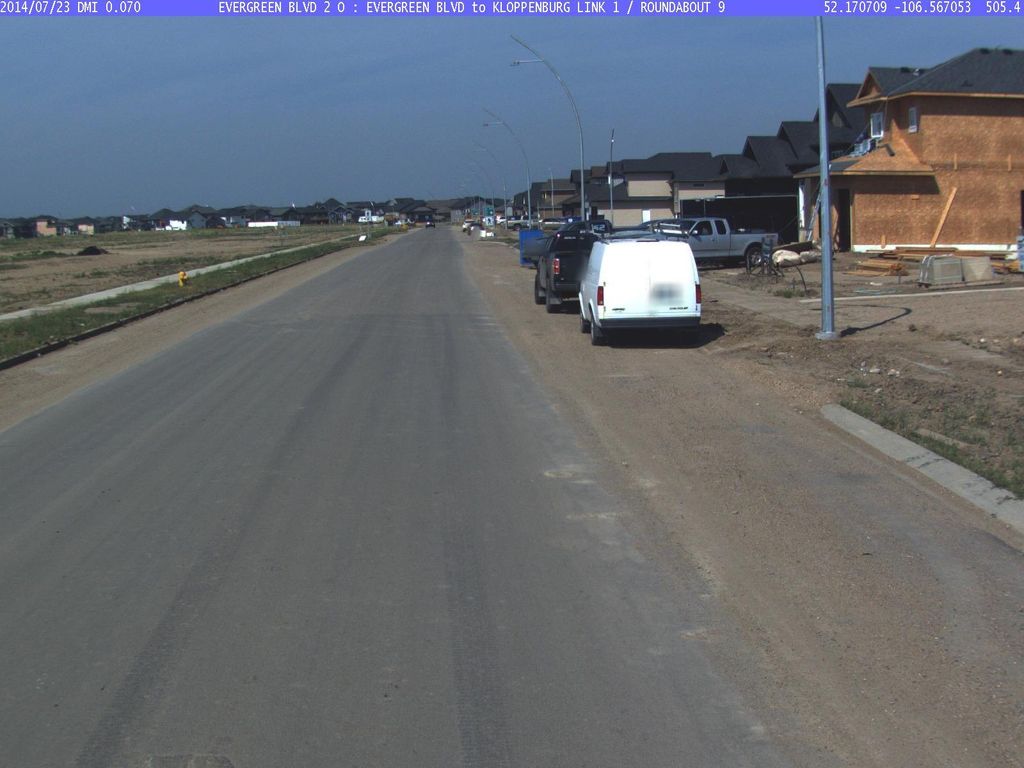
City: saskatoon